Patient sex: M
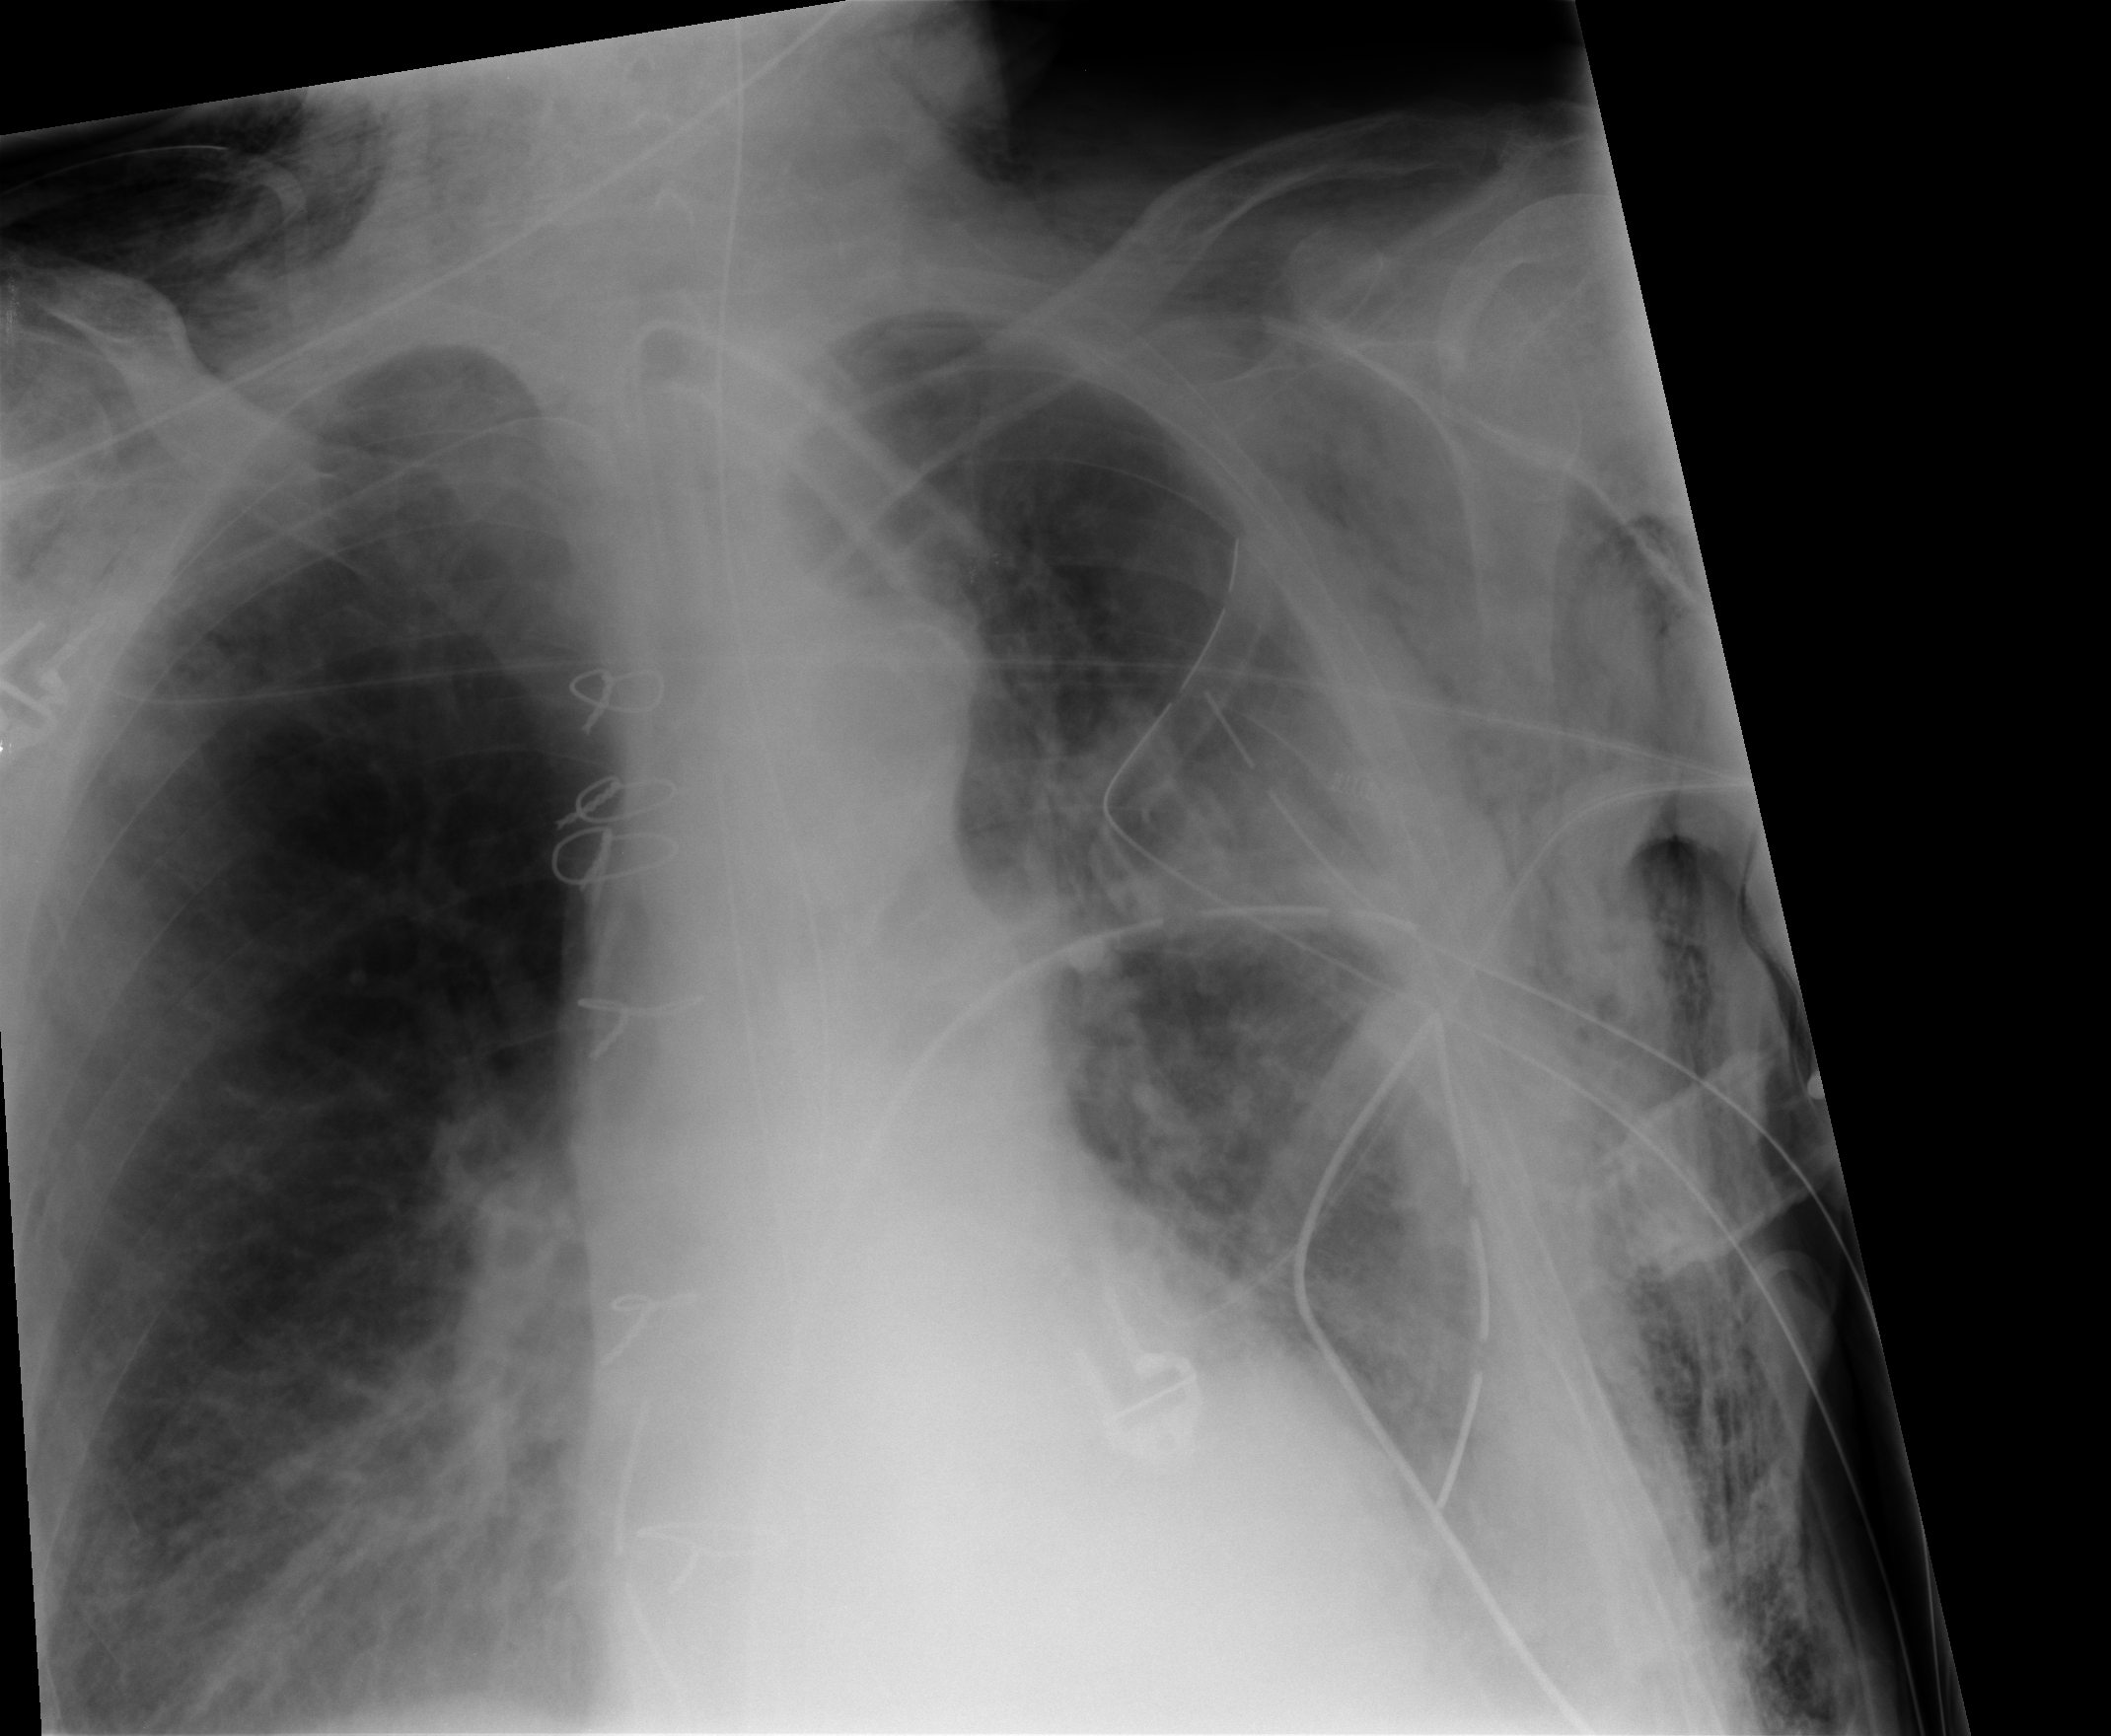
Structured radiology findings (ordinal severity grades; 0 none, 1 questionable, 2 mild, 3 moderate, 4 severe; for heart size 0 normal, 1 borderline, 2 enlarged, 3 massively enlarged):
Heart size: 0
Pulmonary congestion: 1
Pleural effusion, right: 0
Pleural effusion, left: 2
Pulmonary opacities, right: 1
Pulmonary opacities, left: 2
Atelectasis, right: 2
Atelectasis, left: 2